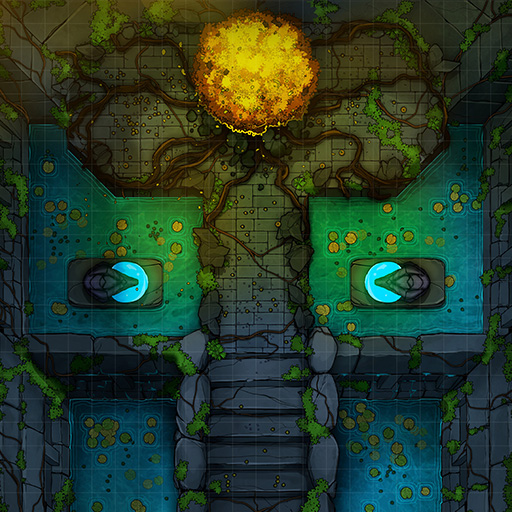
A D&D Grid Map magical tree north pools glowing west statue east statue (Sacred Tree Map)